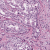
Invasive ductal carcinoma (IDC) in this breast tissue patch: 1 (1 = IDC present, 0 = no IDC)